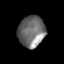
Tissue: prostate
Cell type: T cells
Senescence score: 0.3304
Nuclear area (px): 820
Mean DAPI intensity: 111.901